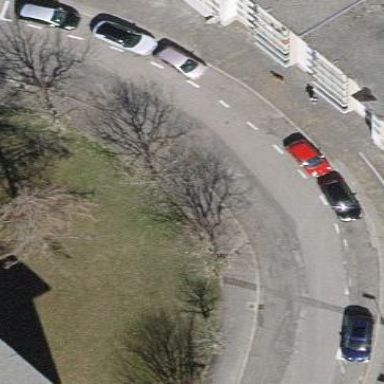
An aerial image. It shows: Street side parking spaces with parallel orientation.